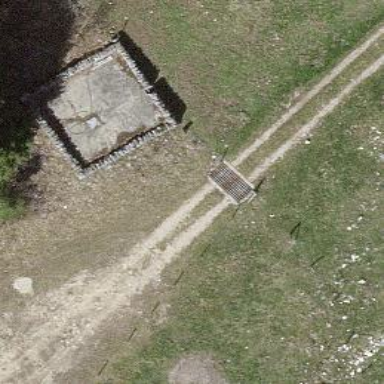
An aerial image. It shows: Cattle grid.